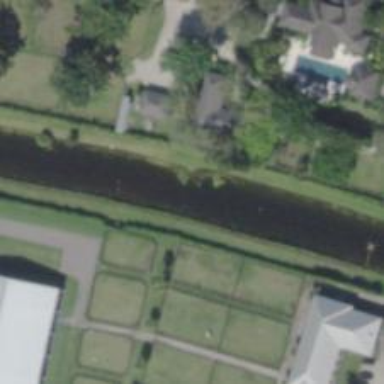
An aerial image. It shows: Canal.